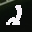
Label: 2